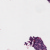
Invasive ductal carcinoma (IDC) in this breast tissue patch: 0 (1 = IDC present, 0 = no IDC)